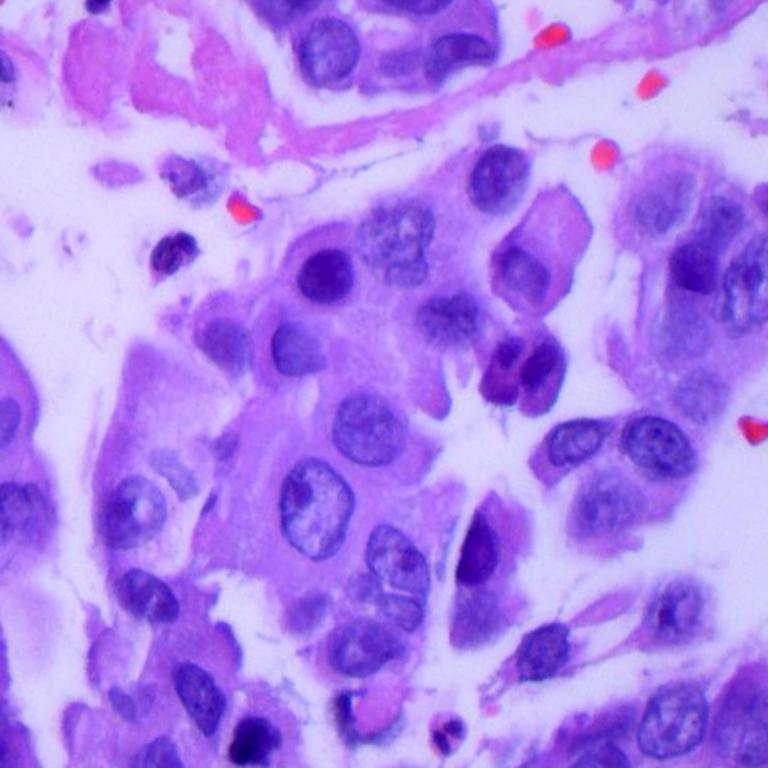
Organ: lung
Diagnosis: adenocarcinomas